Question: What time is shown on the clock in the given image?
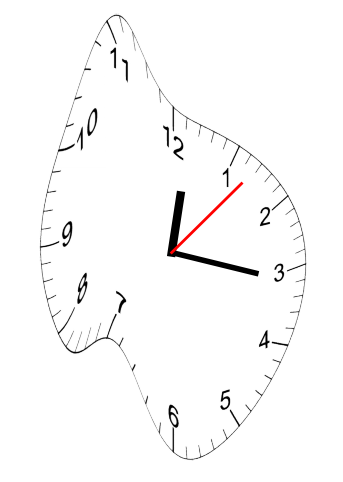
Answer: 12:16:07